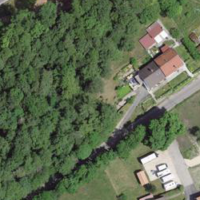
EUNIS habitat code: 24
Species observed at this site:
Geranium pyrenaicum